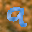
Label: 9